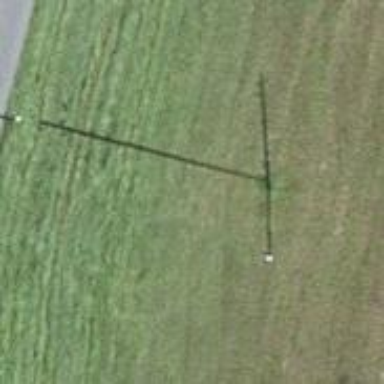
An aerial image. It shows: Power pole.